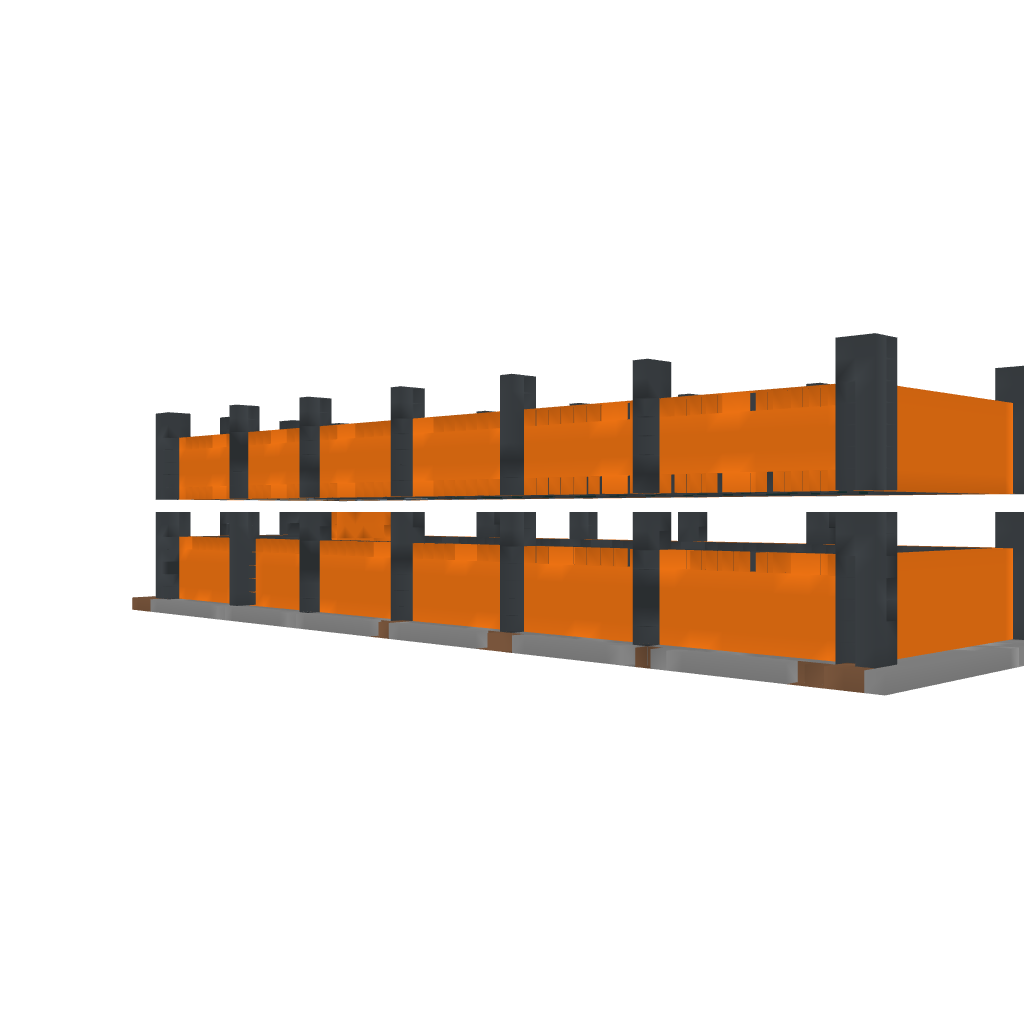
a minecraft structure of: Modern Library